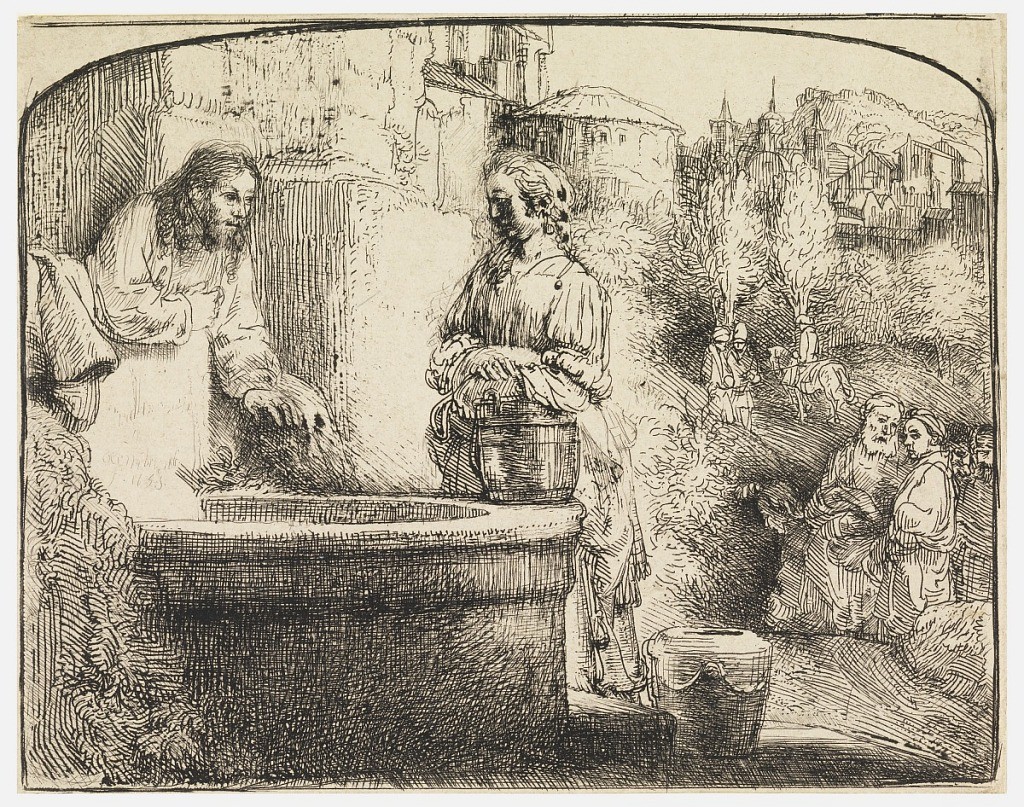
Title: Christ and the Woman of Samaria
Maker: Rembrandt Harmensz van Rijn, Dutch, 1606–1669
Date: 1657–58
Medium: Etching on laid paper
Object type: Print
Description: The arched print depicts Christ and a woman standing beside a well at left.  Group of figures at lower right and in background.  Foliage and houses in distance.